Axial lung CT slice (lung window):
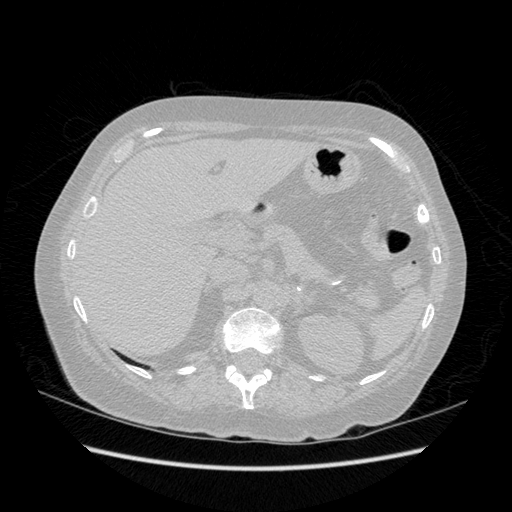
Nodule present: no